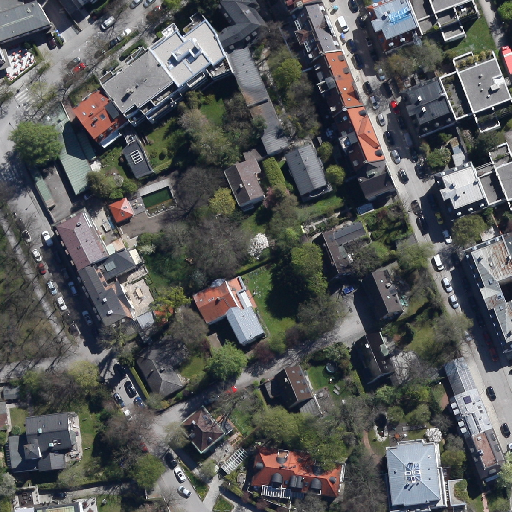
Referring expression: sidewalk